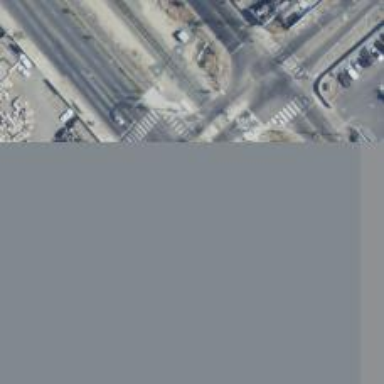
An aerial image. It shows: Marked road crossing with pedestrian island.